Question: How can I place a div at the bottom of another div (so within the bigger div) ?

Thanks in advance.
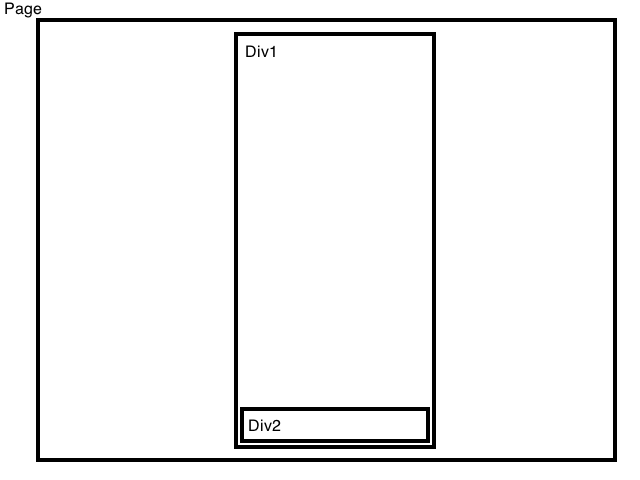
Answer: With CSS:
'''
Div1 {position:relative;}
Div2 {position:absolute;bottom:0}
'''